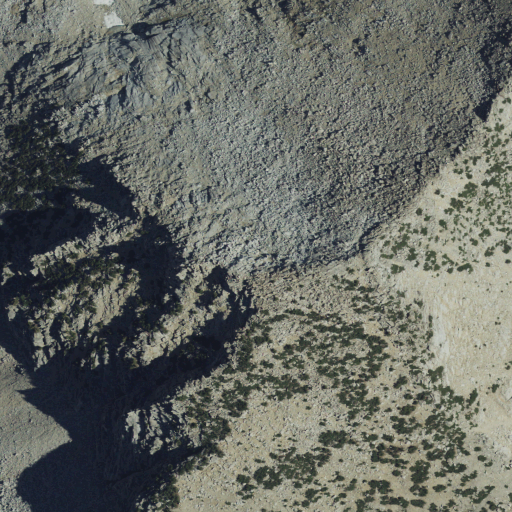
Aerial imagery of mountain in California named Munger Peak containing shrub, barren land, grassland, and snow